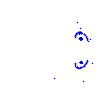
Particle: pion